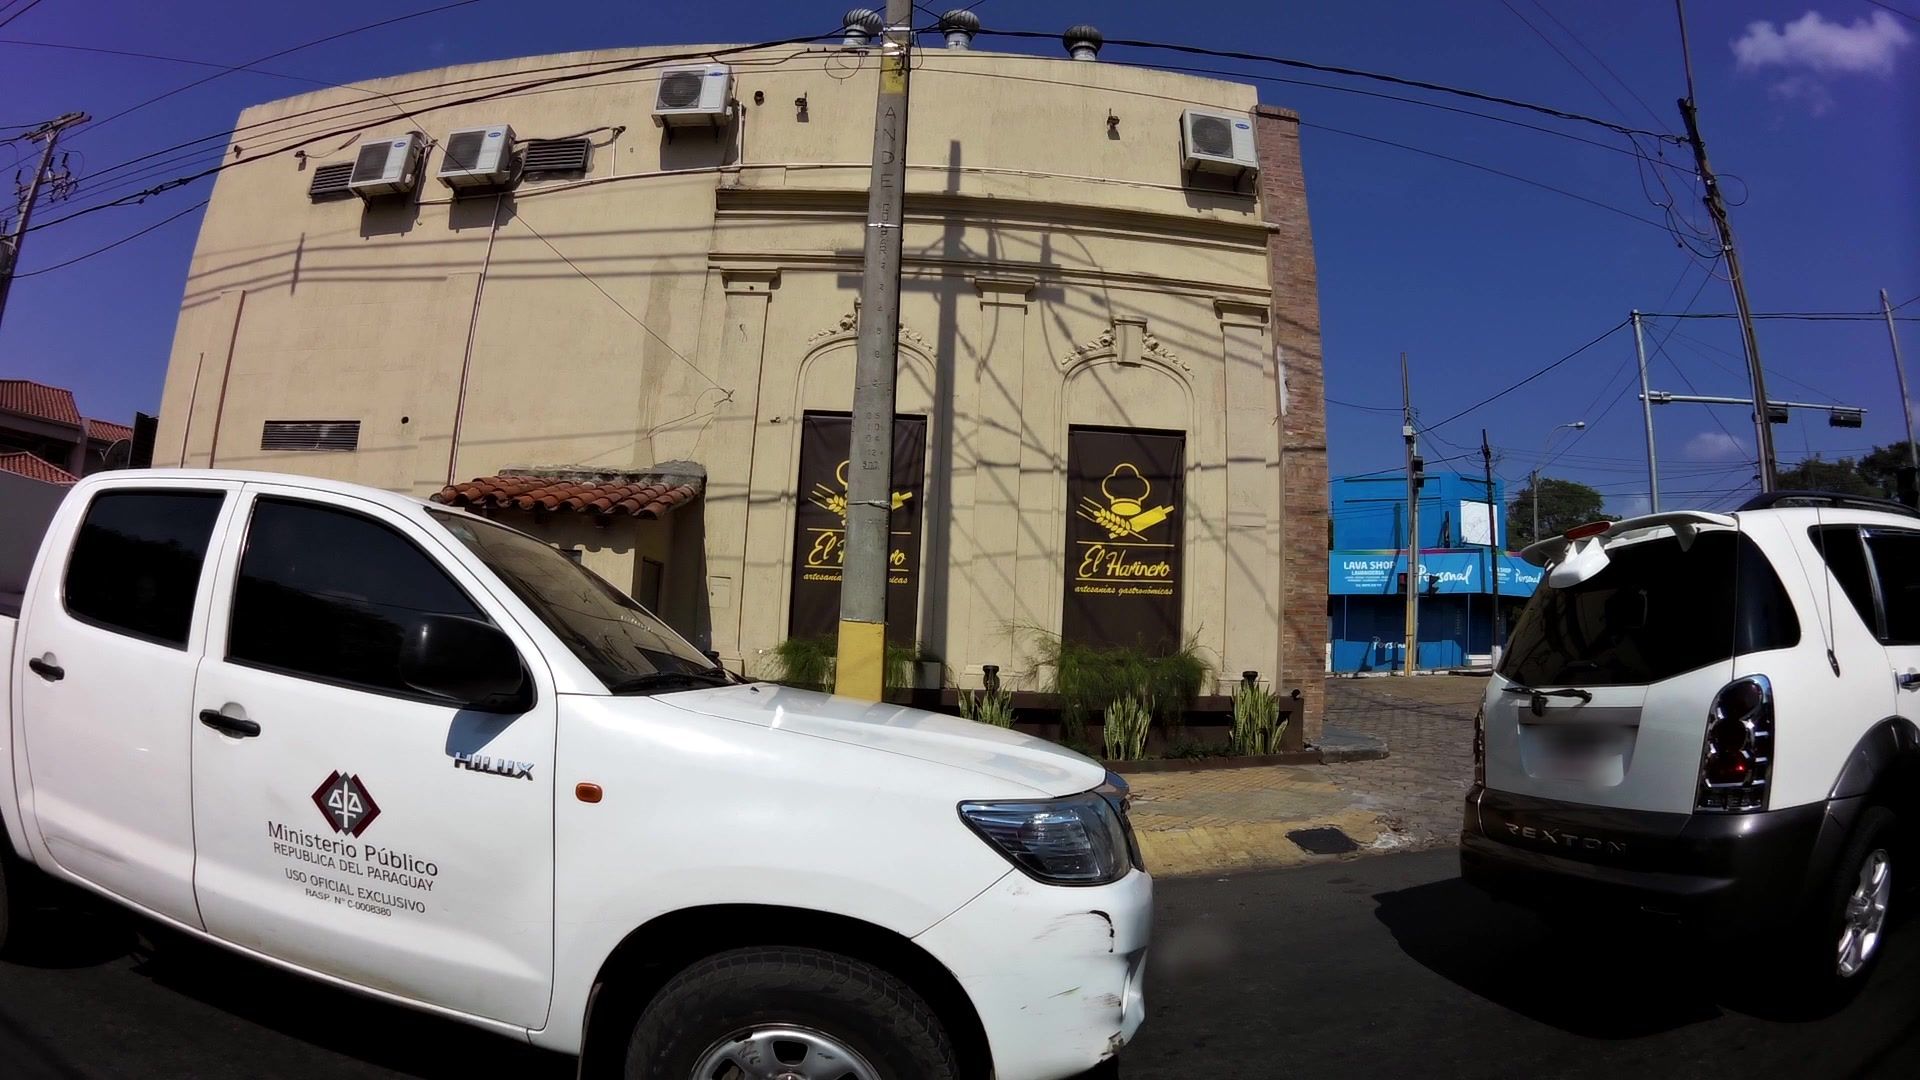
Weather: clear
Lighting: day
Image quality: good
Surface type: driving surface
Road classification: primary
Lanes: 2.0
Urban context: urban centre
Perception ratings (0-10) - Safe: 4.12, Lively: 8.61, Beautiful: 7.65, Boring: 8.82, Depressing: 5.28, Wealthy: 3.84